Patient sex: M
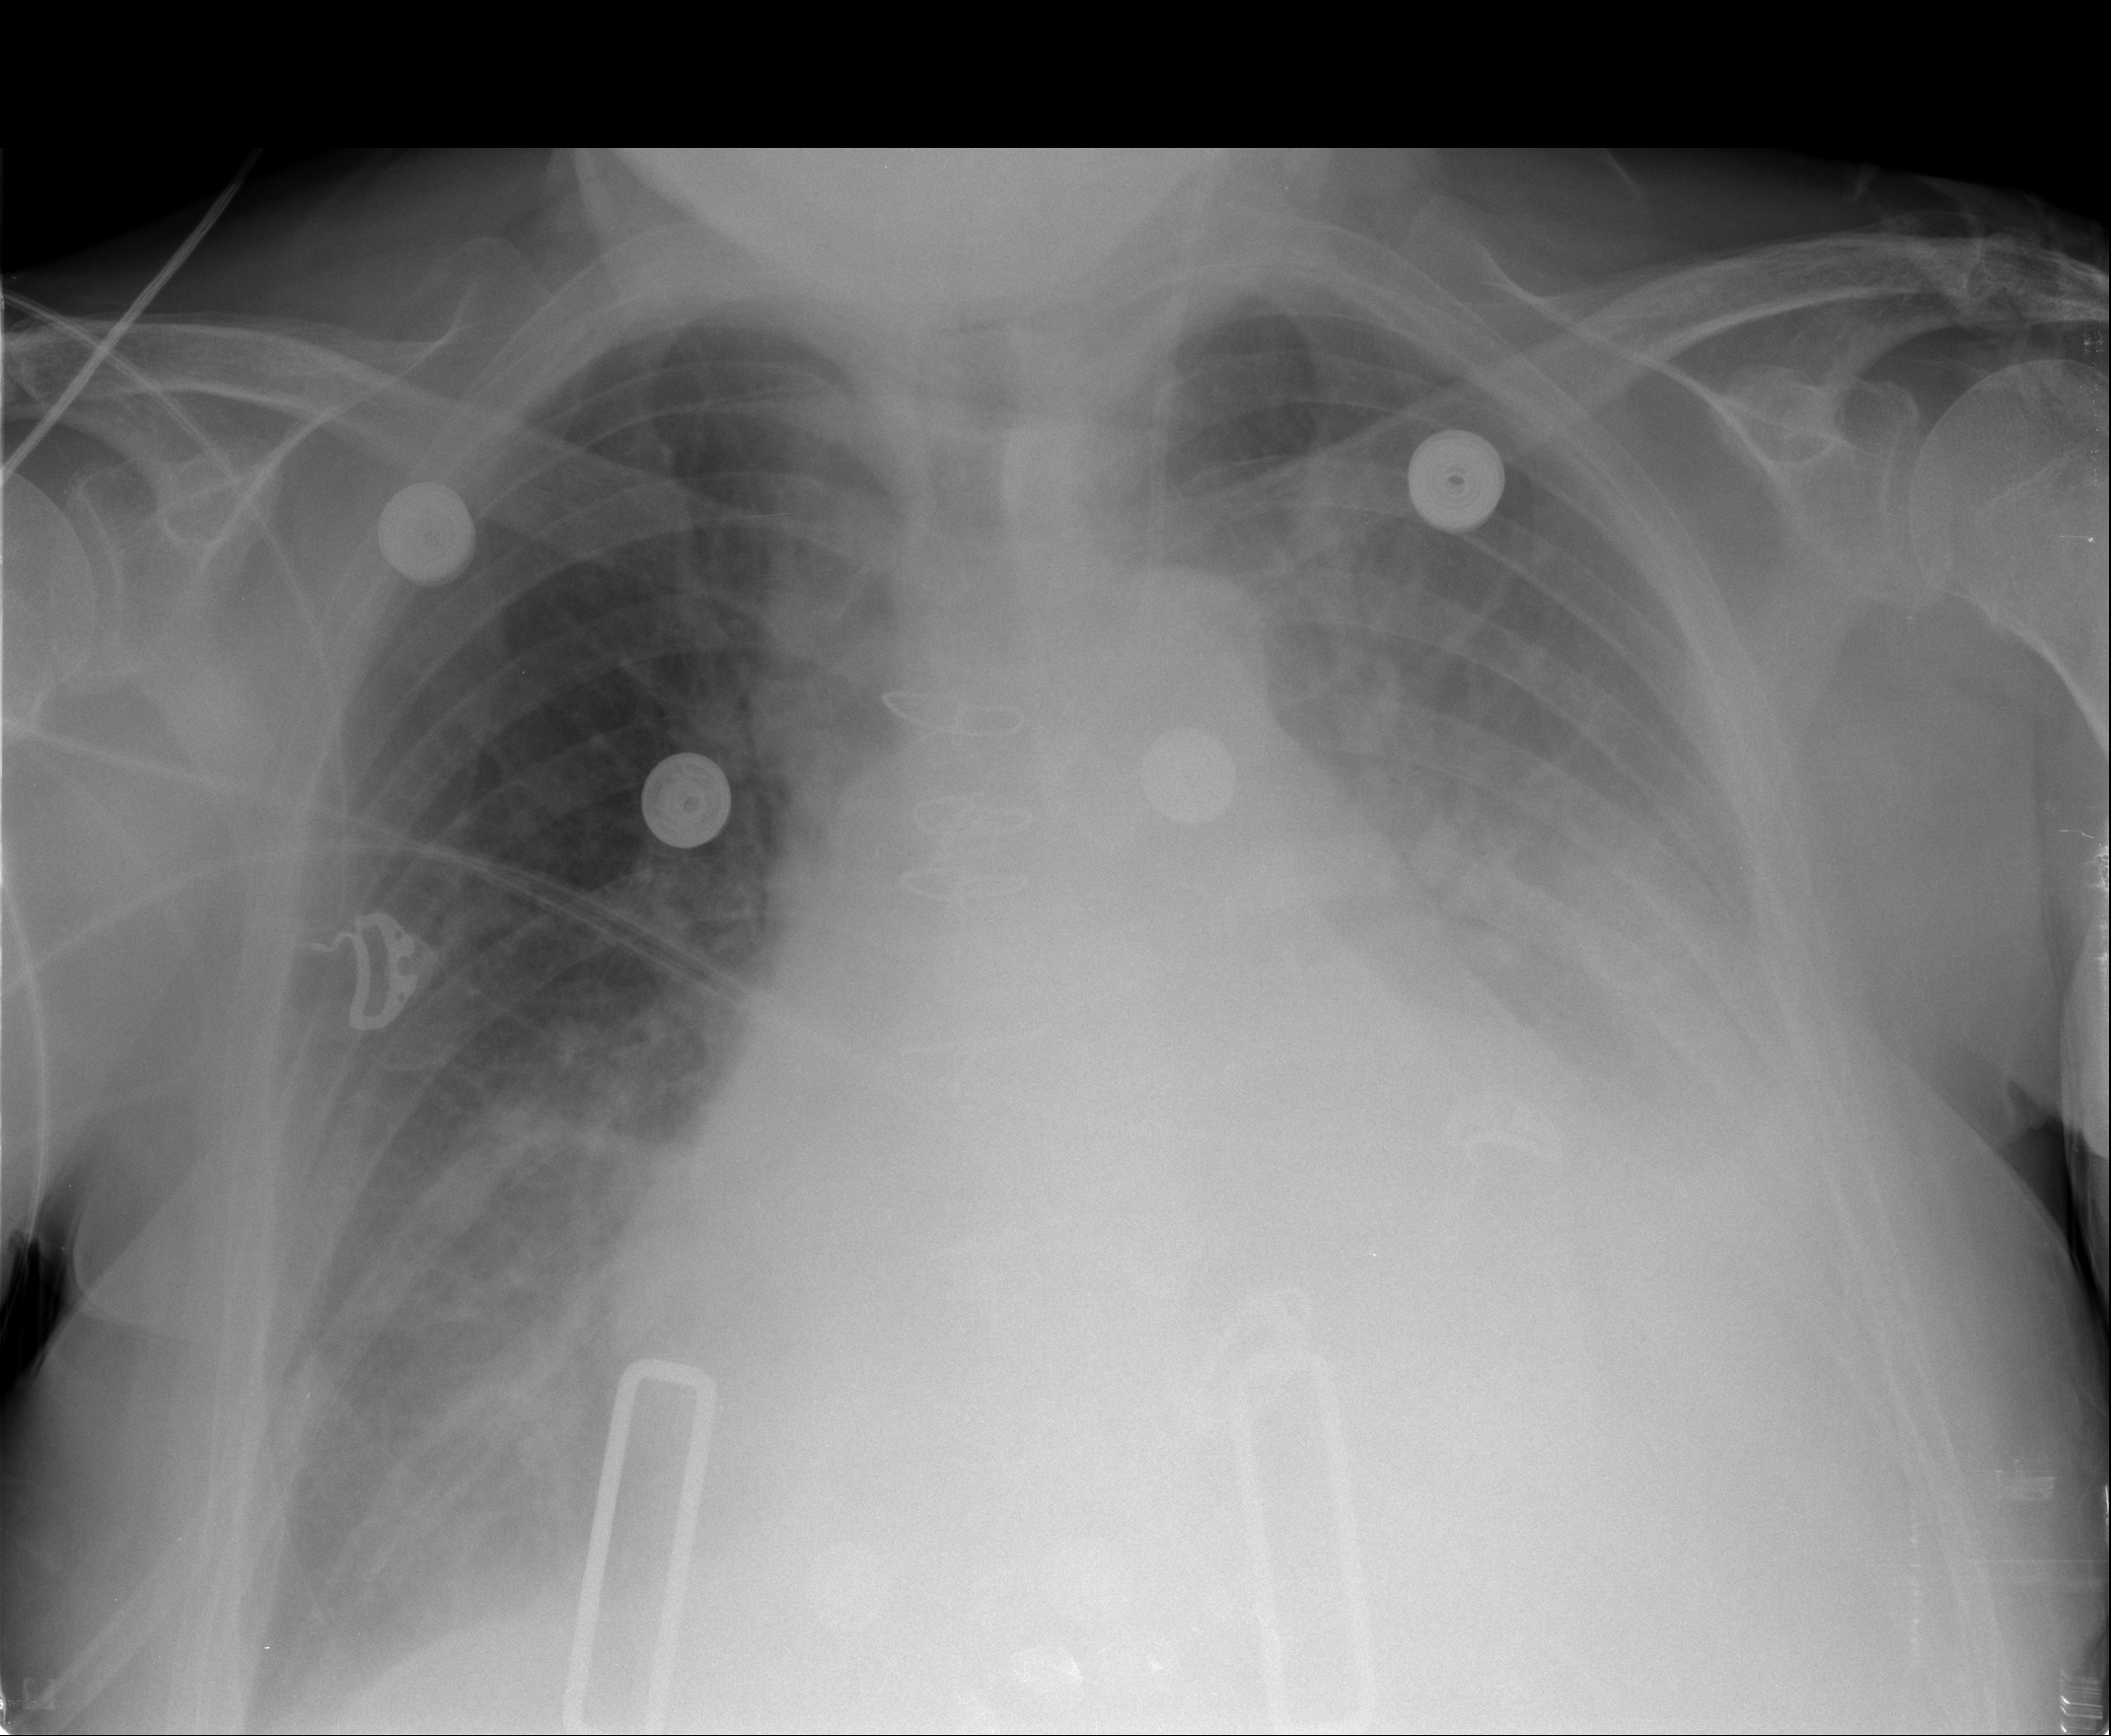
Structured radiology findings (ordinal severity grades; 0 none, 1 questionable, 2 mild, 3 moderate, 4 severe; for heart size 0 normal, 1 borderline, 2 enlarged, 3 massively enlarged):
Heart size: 2
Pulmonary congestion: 2
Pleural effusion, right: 0
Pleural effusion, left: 2
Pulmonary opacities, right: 0
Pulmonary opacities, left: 0
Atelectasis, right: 0
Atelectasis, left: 0